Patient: sex F, age 33
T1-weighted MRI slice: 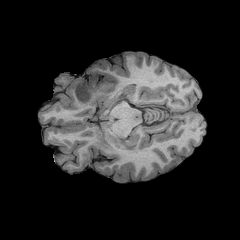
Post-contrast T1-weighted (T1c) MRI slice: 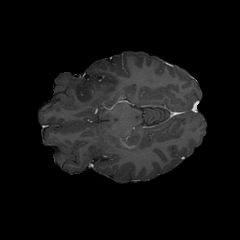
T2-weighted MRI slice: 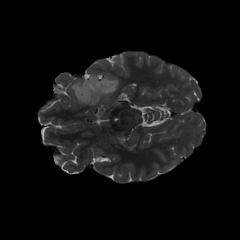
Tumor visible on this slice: yes
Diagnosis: Astrocytoma, IDH-mutant
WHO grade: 2